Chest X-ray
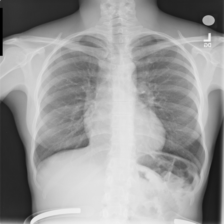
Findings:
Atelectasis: negative
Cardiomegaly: negative
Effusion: negative
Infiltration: negative
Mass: negative
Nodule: negative
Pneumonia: negative
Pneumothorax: negative
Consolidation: negative
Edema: negative
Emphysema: negative
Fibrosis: negative
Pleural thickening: negative
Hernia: negative